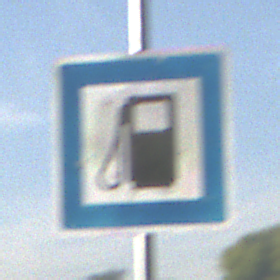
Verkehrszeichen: Tankstelle
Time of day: SunriseSunset
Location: Outdoor (Suburban)
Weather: PartlyCloudy
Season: NotSpecified
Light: Natural